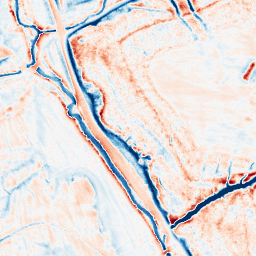
Category: edge_preserving
Decomposition family: anisotropic_diffusion
Decomposition parameters: iterations: 50
kappa: 10
gamma: 0.15
Upsampling method: quadratic
Upsampling parameters: scale: 8
Upsampling scale: 8